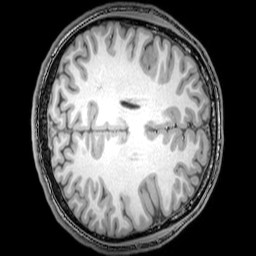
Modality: T1w
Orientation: axial
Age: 23
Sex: male
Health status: healthy
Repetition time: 0.081 s
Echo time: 0.037 s